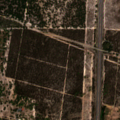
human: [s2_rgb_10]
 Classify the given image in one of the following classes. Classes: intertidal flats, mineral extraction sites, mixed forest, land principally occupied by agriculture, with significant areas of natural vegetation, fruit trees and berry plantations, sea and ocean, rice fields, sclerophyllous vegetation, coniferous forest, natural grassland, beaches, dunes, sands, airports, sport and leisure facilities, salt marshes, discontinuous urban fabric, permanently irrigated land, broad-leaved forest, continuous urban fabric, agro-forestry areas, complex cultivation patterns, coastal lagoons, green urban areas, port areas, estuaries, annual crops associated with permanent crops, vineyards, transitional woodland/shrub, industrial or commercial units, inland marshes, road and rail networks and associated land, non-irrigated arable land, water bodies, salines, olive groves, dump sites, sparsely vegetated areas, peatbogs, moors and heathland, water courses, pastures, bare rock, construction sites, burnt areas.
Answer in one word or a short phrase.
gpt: continuous urban fabric